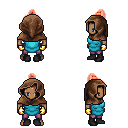
a pixel art fantasy rpg character, male body template, human, dark skin, teal tunic, magenta pants, red short topknot hairstyle, cloth hood, gold gloves, black shoes, four views (front, back, left, right), 2x2 character sprite sheet, small pixel art, hard edges, no anti-aliasing